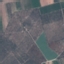
Label: PermanentCrop